Question: I'm making a new Android Game with LibGDX, a platformer but I'm having issues with TMX (Tiled) maps. I read a lot about tiles gaps problems with LibGDX but I can't make it work well.
Here is my problem: sometimes, when the character moves, I can see for on each tiles the end of the previous tile on the Tileset, in full screen on my computer it works well most of the time, but when I set the size of the window to the resolution of my smartphone (800x480px) that won't work.
Here's a video of this problem:
<URL>
And here's my tileset:

Have you got an idea about what can solve this problem ?
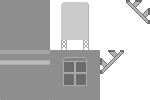
Answer: This is because of the blending that happens when you're scaling down the image (or rendering it at sub-pixel positions). To avoid it, you can add a 2-pixel spacing between your tiles and make sure the pixels in this space match the colour of the neighbouring tile edges.
Alternatively, try to disable the blending, but I can't tell you how to do that in LibGDX.